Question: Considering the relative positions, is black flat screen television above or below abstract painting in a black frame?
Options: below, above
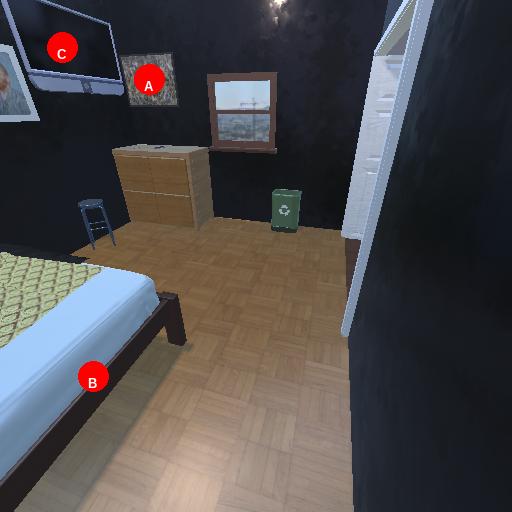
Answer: below